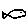
Label: fish